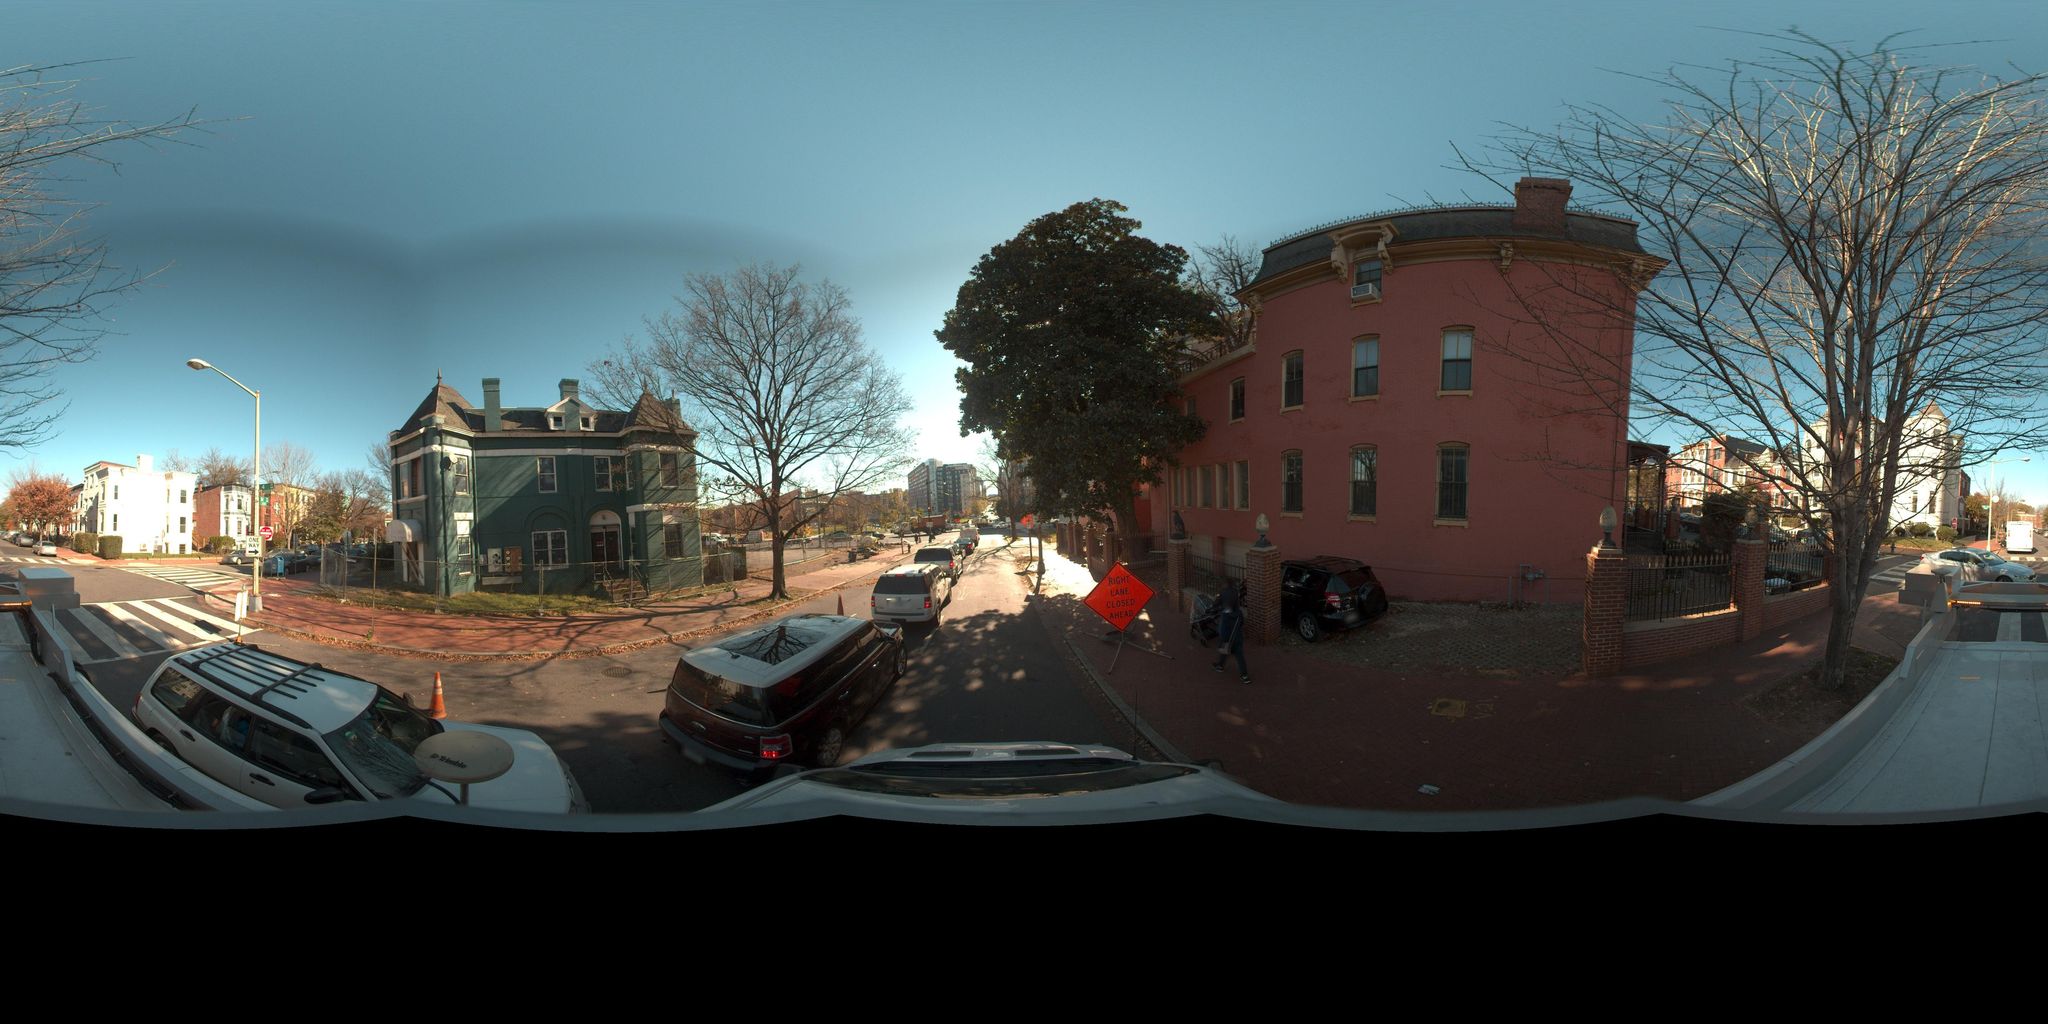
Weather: snowy
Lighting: day
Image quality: good
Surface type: driving surface
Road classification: tertiary
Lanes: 3
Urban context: urban centre
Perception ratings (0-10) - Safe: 1, Lively: 8.43, Beautiful: 7.35, Boring: 5.68, Depressing: 4.93, Wealthy: 1.83